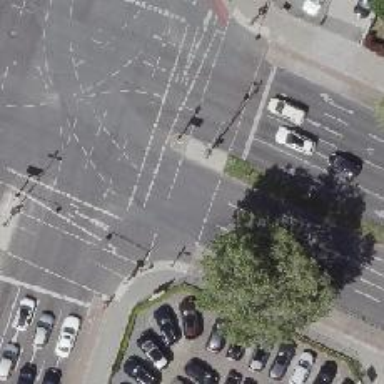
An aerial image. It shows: Crossing with traffic signals.